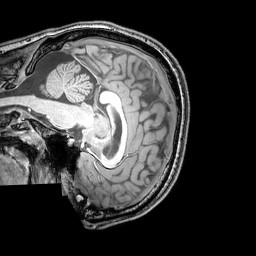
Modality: T1w
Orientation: sagittal
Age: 24
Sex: male
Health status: healthy
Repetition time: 0.081 s
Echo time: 0.037 s